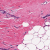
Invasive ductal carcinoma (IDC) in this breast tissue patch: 0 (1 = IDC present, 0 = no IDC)